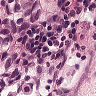
Metastatic tissue present: yes